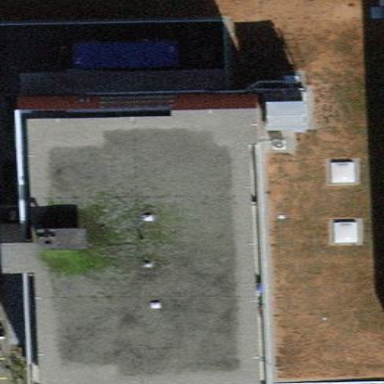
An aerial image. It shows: Building with flat roof.